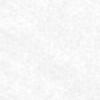
Label: no_change